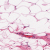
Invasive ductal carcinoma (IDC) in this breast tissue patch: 0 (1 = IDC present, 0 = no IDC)